Question: I am using a jQuery scroller to scroll to a certain element on the page. In this case it is the Navbar. However I am experiencing a strange issue. After clicking the button to scroll to the element the resulting element generates a 'focus' attribute as so.

This disappears and reappears when I click and unclick the element. It only occurs after I click the button to scroll to this location. I have tried target the div with a focus tag and declaring it '.navbar:focus { box-shadow: none;}' but it doesn't work
I am using the following to generate the scroll effect and am targeting the element by
'<a href="#navigationtop" class="anchorLink">'
'''
jQuery(function($) {
var scrollElement = 'html, body';
$('html, body').each(function () {
var initScrollTop = $(this).attr('scrollTop');
$(this).attr('scrollTop', initScrollTop + 1);
if ($(this).attr('scrollTop') == initScrollTop + 1) {
scrollElement = this.nodeName.toLowerCase();
$(this).attr('scrollTop', initScrollTop);
return false;
}
});
// Smooth scrolling for internal links
$("a[href^='#']").click(function(event) {
event.preventDefault();
var $this = $(this),
target = this.hash,
$target = $(target);
$(scrollElement).stop().animate({
'scrollTop': $target.offset().top
}, 500, 'swing', function() {
window.location.hash = target;
});
});
});
'''
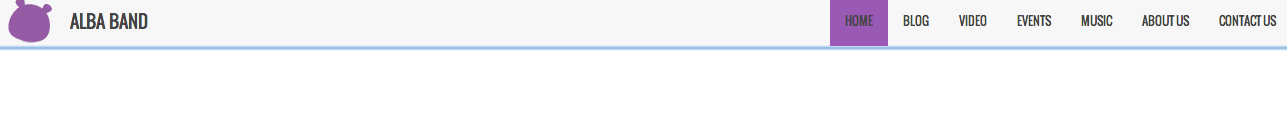
Answer: In your master.css file, you have a style definition:
'''
.navbar-default {background: #F7F7F7!important;
border: none!important;
box-shadow: 0 0 10px #888
-moz-box-shadow: 0 0 10px #888;
-webkit-box-shadow: 0 0 10px #888;
font-family: 'Oswald', sans-serif!important;
}
'''
Try this:
Add 'outline: none;' to this style definition.